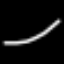
Label: mushroom